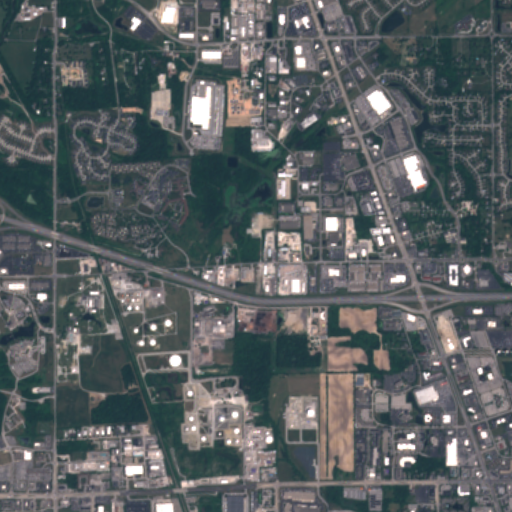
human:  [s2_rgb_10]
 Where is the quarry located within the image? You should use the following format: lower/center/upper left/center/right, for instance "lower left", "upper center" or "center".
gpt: The quarry is located in the center right of the image.
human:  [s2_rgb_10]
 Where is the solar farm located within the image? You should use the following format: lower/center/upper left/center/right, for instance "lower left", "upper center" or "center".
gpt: The solar farm is located in the lower center of the image.
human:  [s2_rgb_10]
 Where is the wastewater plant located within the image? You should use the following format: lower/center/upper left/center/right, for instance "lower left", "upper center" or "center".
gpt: The wastewater plant is located in the upper center of the image.
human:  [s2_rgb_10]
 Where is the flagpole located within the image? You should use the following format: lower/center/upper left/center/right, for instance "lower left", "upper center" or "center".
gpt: The flagpole is located in the center of the image.
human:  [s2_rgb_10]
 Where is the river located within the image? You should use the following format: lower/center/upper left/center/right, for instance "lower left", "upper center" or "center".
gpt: The river is located in the left of the image.
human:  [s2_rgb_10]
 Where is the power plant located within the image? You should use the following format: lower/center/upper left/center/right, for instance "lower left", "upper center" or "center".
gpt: There is no power plant in the image.